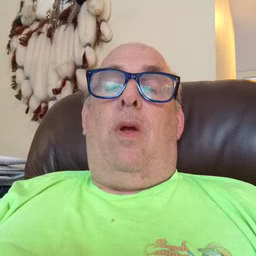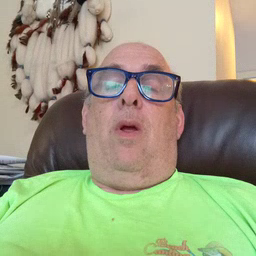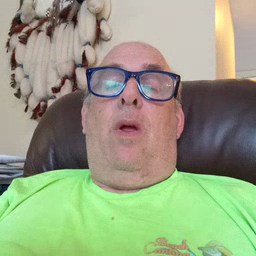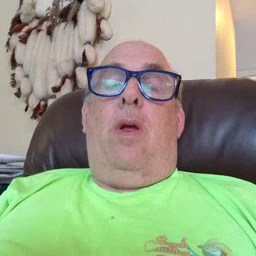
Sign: blue